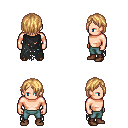
a pixel art fantasy rpg character, male body template, human, light skin, black tattered cape, teal pants, light blonde bangs hairstyle, brown shoes, four views (front, back, left, right), 2x2 character sprite sheet, small pixel art, hard edges, no anti-aliasing